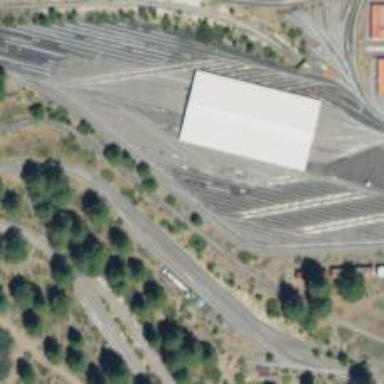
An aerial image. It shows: Miniature railway in service yard.